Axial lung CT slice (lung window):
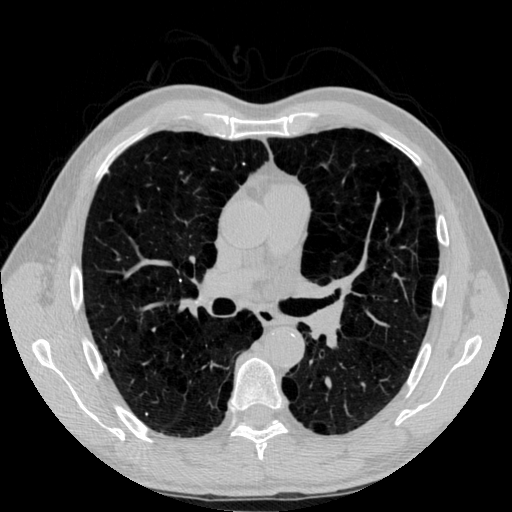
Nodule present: no